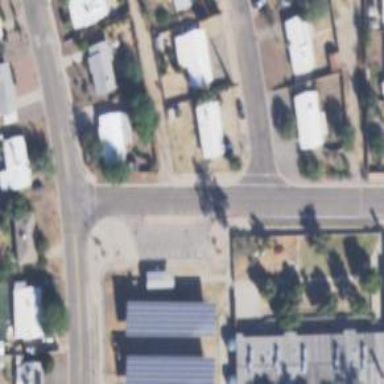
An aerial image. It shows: Alley classified as service road.